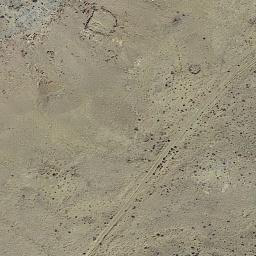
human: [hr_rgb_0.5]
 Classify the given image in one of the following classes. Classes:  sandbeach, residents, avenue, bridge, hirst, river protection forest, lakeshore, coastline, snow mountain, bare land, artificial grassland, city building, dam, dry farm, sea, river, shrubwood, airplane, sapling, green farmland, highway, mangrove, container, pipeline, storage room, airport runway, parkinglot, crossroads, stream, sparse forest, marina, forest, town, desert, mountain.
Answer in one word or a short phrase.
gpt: bare land